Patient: sex F, age 33
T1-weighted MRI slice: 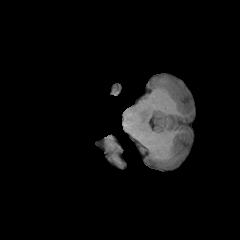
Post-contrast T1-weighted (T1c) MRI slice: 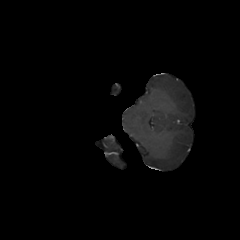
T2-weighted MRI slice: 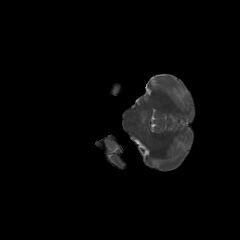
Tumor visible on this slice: yes
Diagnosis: Glioblastoma, IDH-wildtype
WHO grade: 4